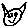
Label: cat